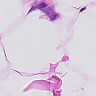
Metastatic tissue present: no